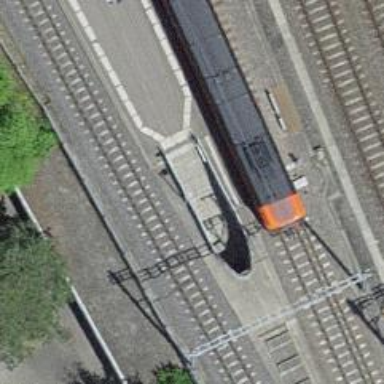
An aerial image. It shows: Railway switch.